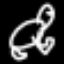
Label: frog